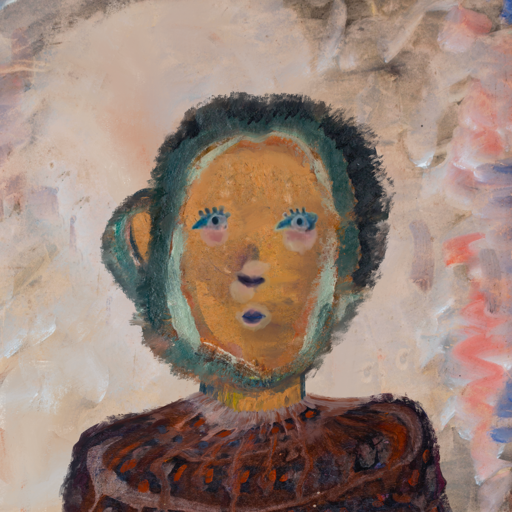
Background: Roy_Bahadur, Head And Neck Front: In_The_Sun, Face Front: Hill_Girl, Bust: Hypocrite, Hair Front: Boggyland, Head Accessory: Blank, Second Necklace: Blank, Necklace: Blank, Baby: Blank